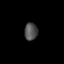
Tissue: prostate
Cell type: Myeloid cells
Senescence score: 0.785
Nuclear area (px): 227
Mean DAPI intensity: 79.877